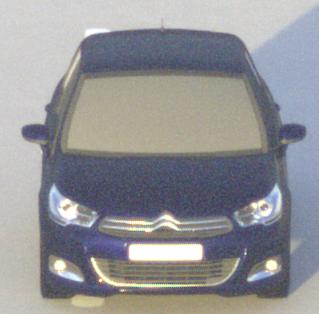
Make: Citroen
Model: C4 VTi 95
Detailed model: C4 (II)
Model produced from: 2012/08
Model produced until: 2013/06
Doors: 5
Color: blue
Road condition: dry road
Daytime: sunrise or sunset
Contrast: high contrast